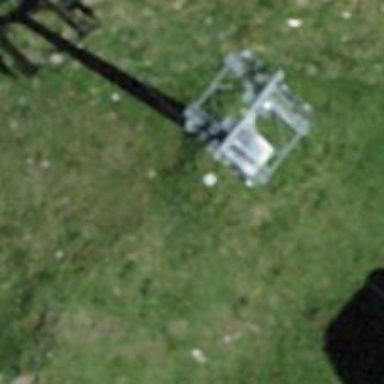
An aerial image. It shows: Pylon used for aerialway.